Question: I wanted to create a space background so I make a for loop to create the stars. Here is the code:
'''
for (int i = 0; i<100; i++) {
SKShapeNode *star= [SKShapeNode shapeNodeWithPath:Path.CGPath];
star.fillColor = [UIColor whiteColor];
star.physicsBody = nil;
int xposition = arc4random()%960;
int yposition = arc4random()%640;
star.position = CGPointMake(xposition, yposition);
float size = (arc4random()%3 + 1)/10.0;
star.xScale = size;
star.yScale = size;
star.alpha = (arc4random()%10 + 1 )/ 10.0;
star.zPosition = -2;
[self addChild:star];
}
'''
But it takes a lot from my cpu. when the code is activated the cpu at top 78%.(I check the code in the iPhone simulator);

Somebody know how to fix it? thanks.
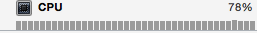
Answer: Your physics bodies continue to calculate even when off of the screen. You will need to remove them once they go out of the frame, otherwise everything will slow to a crawl. (And to echo what others have stated you will eventually need a real device).
From this document: <URL>
You can implement the "Did Simulate Physics" method to get rid of the stars that fell from the bottom of the screen like so:
'''
-(void)didSimulatePhysics
{
[self enumerateChildNodesWithName:@"star" usingBlock:^(SKNode *node, BOOL *stop) {
if (node.position.y < 0)
[node removeFromParent];
}];
}
'''
Note that you will first need to set the name of your star shapes by using the name property like so:
'''
star.name = "star"
'''